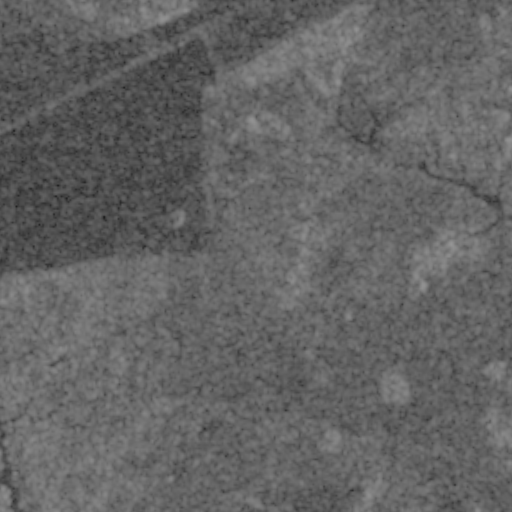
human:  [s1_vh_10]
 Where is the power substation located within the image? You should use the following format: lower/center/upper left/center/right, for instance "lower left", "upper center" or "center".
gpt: The power substation is located in the upper left of the image.
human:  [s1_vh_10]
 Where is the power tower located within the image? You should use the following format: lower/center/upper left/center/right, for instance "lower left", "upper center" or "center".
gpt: The power tower is located in the upper left of the image.
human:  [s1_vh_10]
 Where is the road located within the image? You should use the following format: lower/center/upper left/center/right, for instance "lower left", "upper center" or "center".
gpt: There is no road in the image.

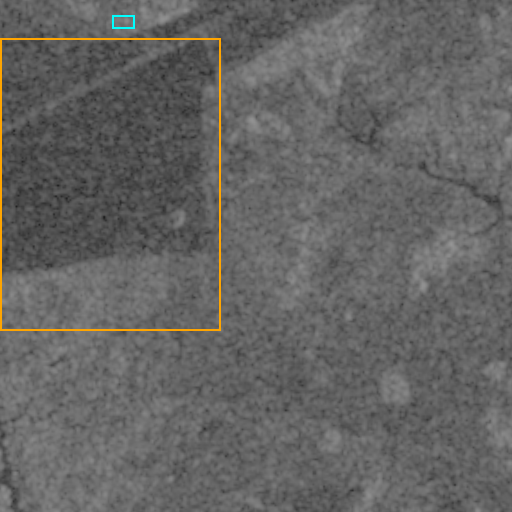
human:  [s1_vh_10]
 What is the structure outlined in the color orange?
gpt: The structure outlined in orange is a crop field.
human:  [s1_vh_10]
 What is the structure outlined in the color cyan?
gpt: The structure outlined in cyan is a power substation.
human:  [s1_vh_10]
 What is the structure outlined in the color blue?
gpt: There is no blue outline.